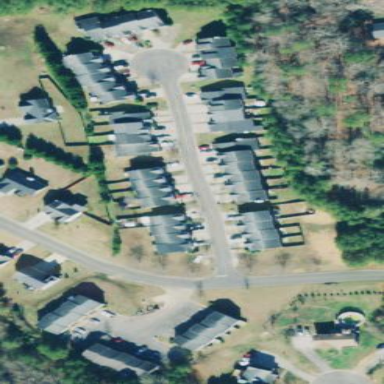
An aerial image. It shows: Residential area with terraced houses.